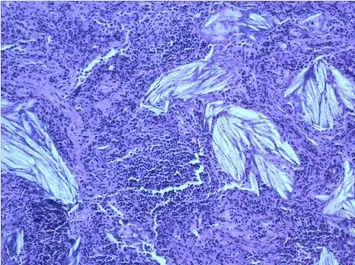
Histopathological findings of the lung biopsy demonstrated numerous lymphocyte infiltration and pulmonary interstitial cholesterol crystals (hematoxylin-eosin staining).
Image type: pathology (h&e)